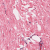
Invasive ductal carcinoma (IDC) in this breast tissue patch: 0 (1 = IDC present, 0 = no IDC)